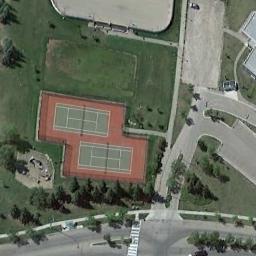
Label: tennis_court